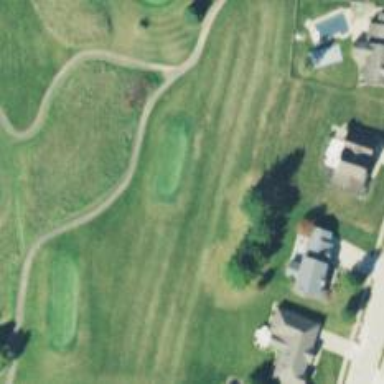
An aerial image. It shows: Golf hole.